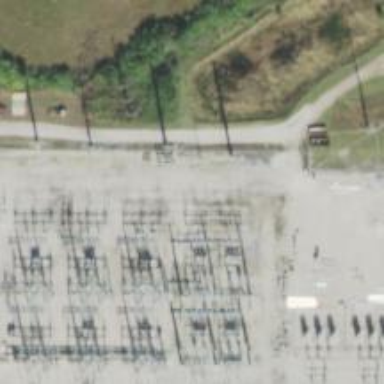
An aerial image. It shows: Switch used for power control.